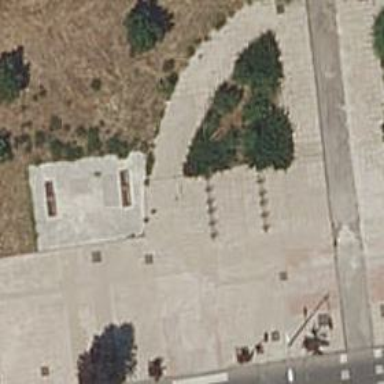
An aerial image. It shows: Bicycle parking area with wall loops.